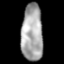
Tissue: lung
Cell type: Myeloid cells
Senescence score: 0.2127
Nuclear area (px): 1205
Mean DAPI intensity: 166.926